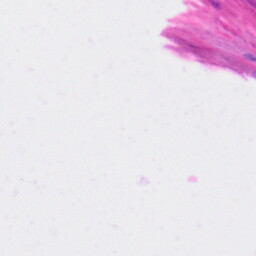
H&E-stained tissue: Skin